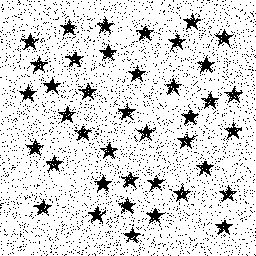
Squares: 0
Triangles: 0
Stars: 40
Total shapes: 40